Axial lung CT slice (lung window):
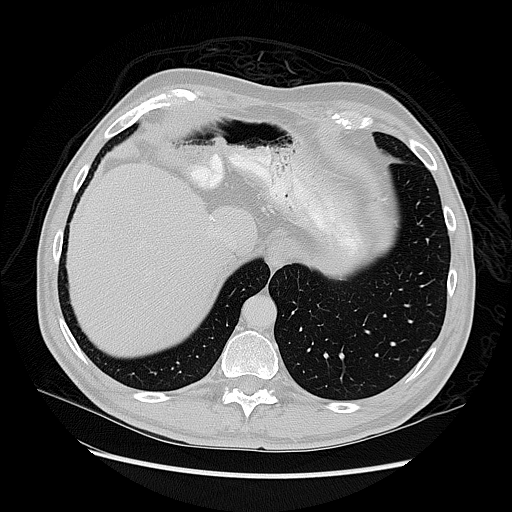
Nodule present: no